The plot shows one second of acceleration measured on a rotor kit. Diagnose the rotating machine from this image, choosing from: normal, misalignment, unbalance, looseness.
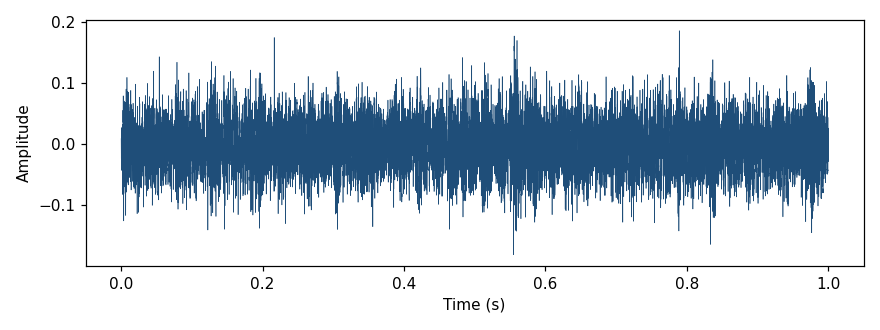
Answer: normal